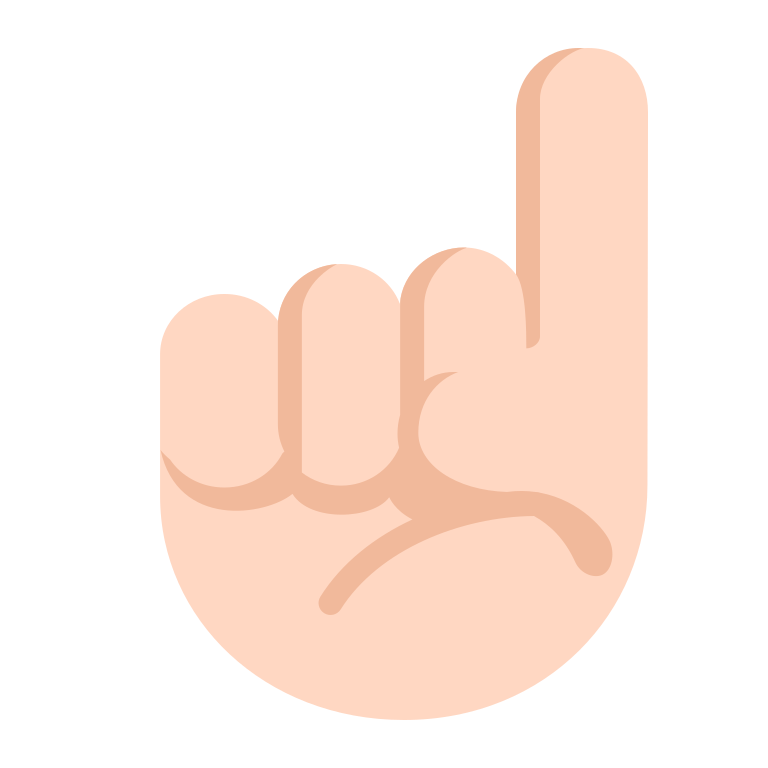
index pointing up flat light